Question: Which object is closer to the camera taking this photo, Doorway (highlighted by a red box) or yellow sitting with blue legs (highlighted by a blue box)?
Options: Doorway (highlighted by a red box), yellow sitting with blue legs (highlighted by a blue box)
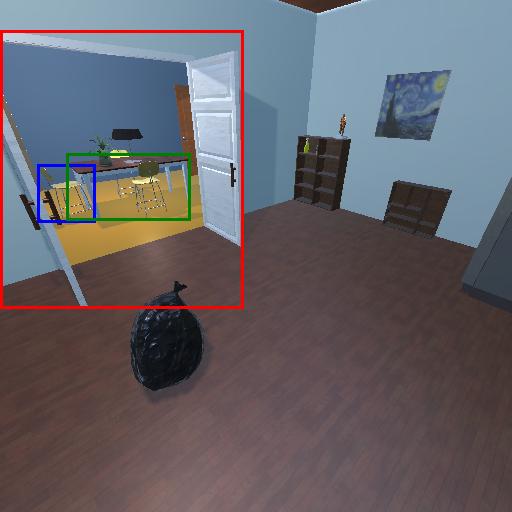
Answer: Doorway (highlighted by a red box)